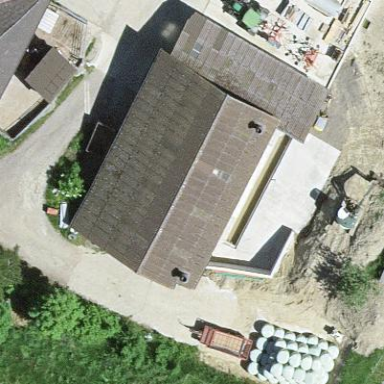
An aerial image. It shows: Shed.